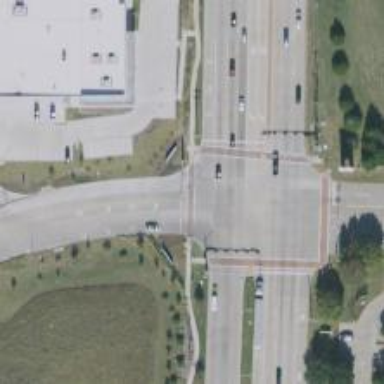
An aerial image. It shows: Crossing on the road.